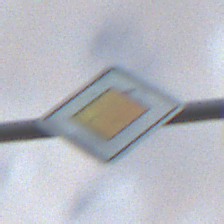
Verkehrszeichen: Vorfahrtsstrasse
Umgebung: Outdoor, Nature
Tageszeit: Night
Wetter: Overcast
Licht: Artificial
Jahreszeit: NotSpecified
Kontrast: LowContrast